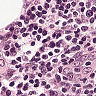
Metastatic tissue present: no